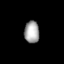
Tissue: lung
Cell type: Epithelial cells
Senescence score: 0.2096
Nuclear area (px): 324
Mean DAPI intensity: 163.586